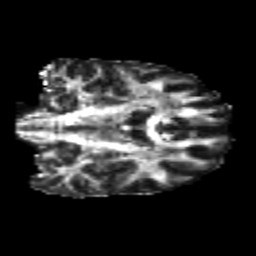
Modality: FA
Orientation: coronal
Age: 21
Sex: female
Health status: healthy
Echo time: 0.074 s